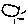
Label: sun